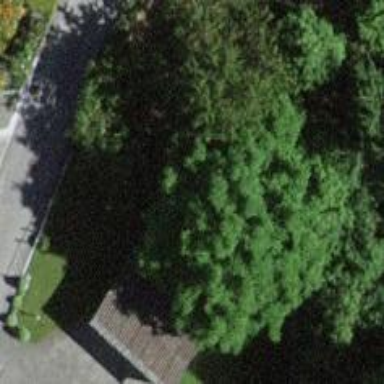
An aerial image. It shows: Garage.